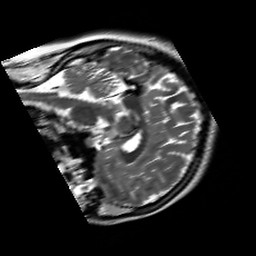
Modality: T2w
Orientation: sagittal
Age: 19
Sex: female
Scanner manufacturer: siemens
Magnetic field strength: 3 T
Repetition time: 7 s
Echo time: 0.09 s